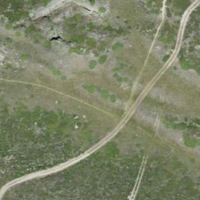
EUNIS habitat code: 26
Species observed at this site:
Jacobaea incana